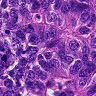
Metastatic tissue present: yes